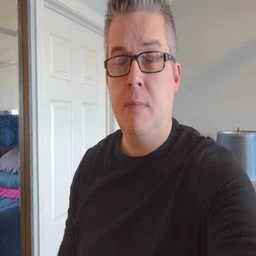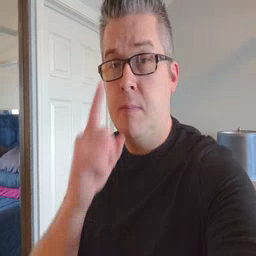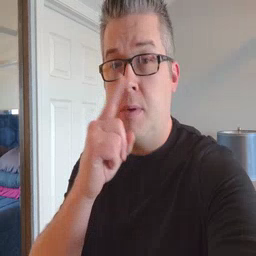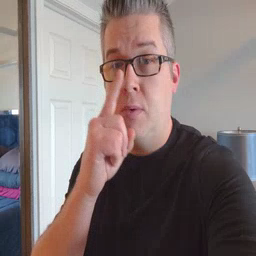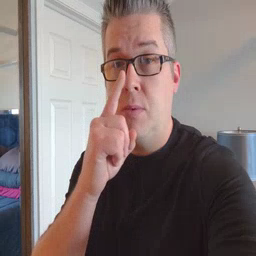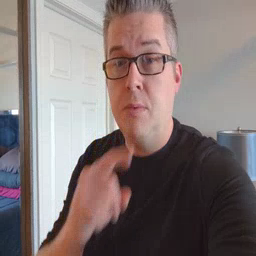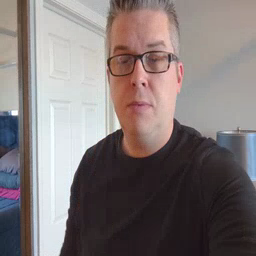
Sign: mouse